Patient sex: M
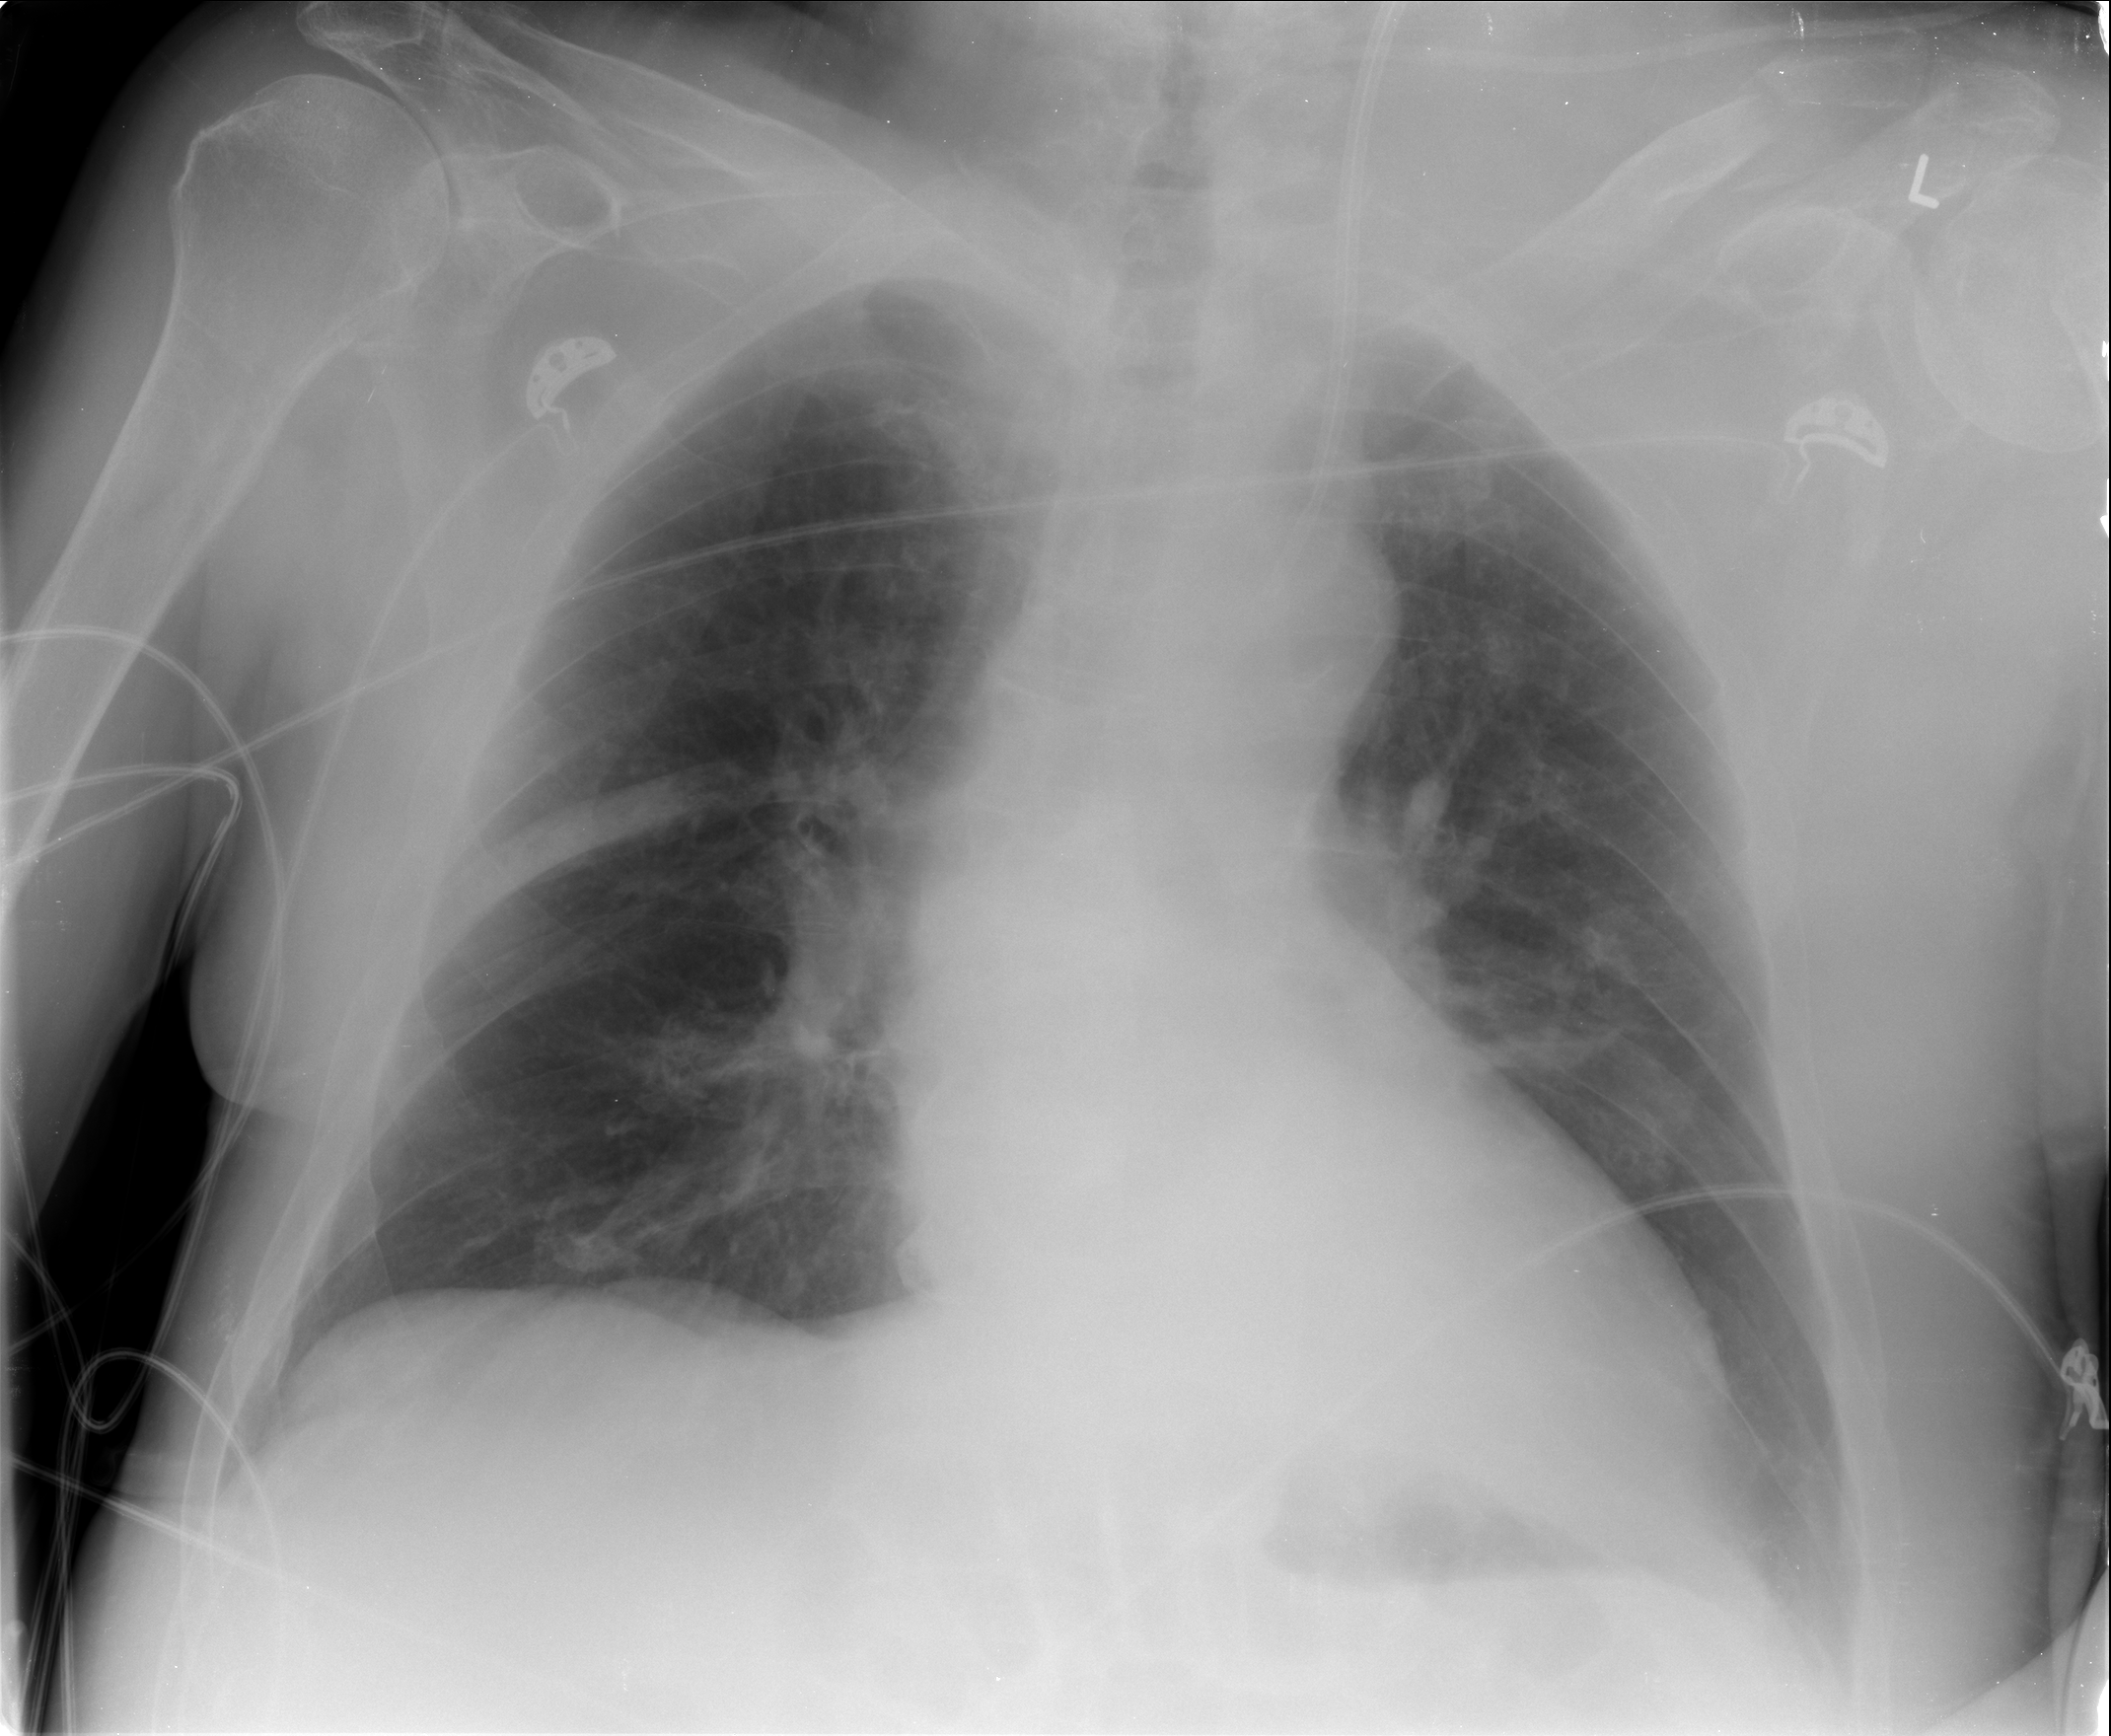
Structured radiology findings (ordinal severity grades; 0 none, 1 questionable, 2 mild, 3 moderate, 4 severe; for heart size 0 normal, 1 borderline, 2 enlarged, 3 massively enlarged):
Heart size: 2
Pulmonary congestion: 2
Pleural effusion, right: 0
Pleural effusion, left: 1
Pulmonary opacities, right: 0
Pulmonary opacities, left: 0
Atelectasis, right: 0
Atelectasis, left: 1